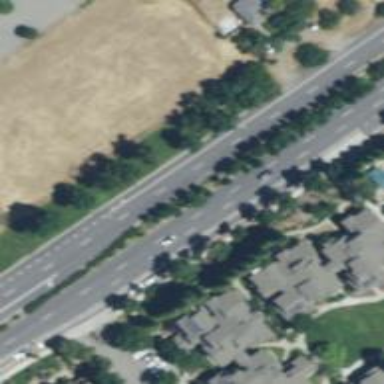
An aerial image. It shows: Asphalt road classified as trunk highway.